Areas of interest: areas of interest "Academy Garden"
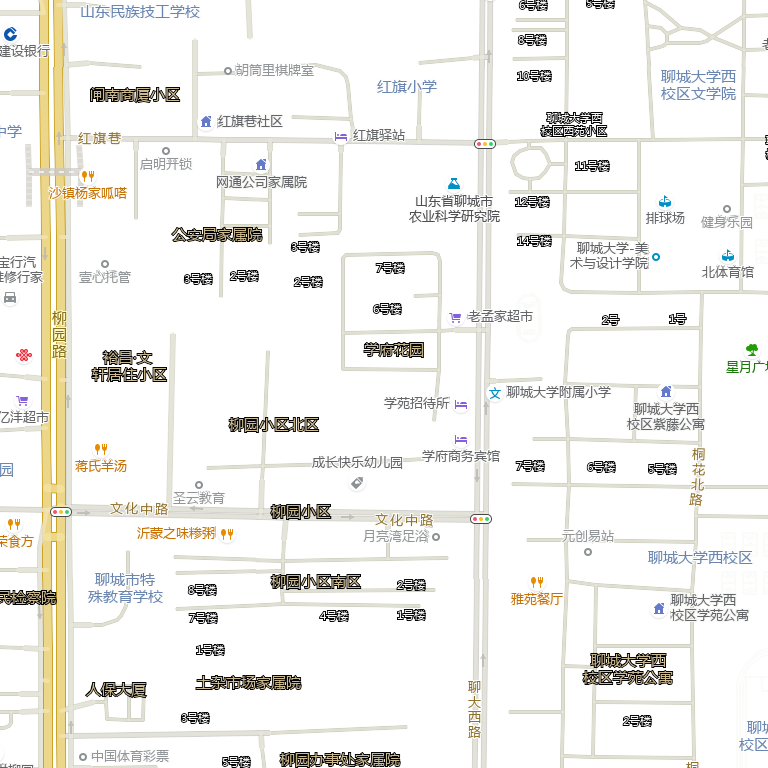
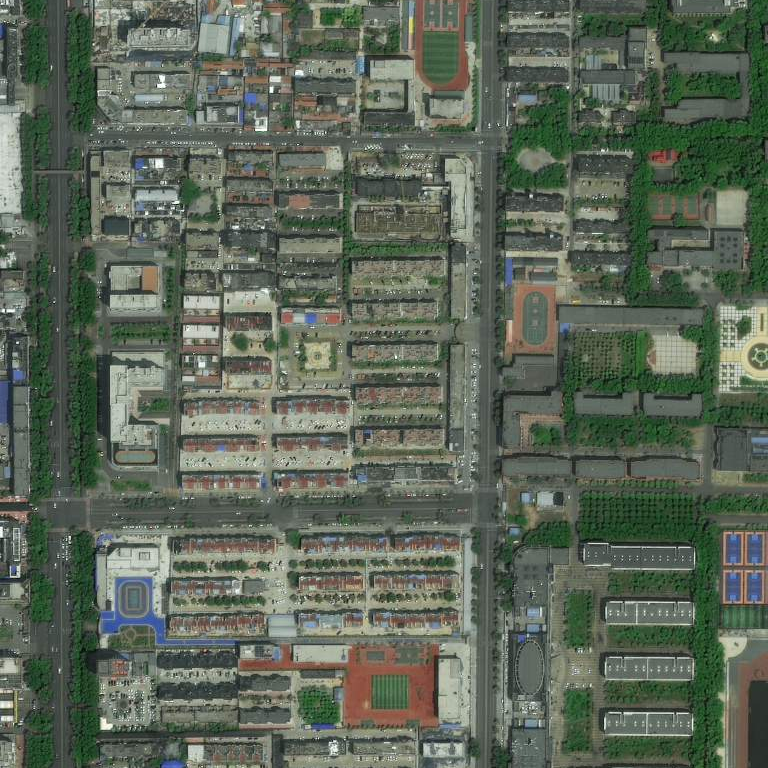